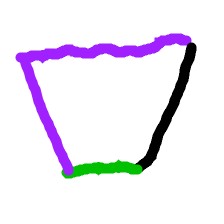
Shape: trapezoid